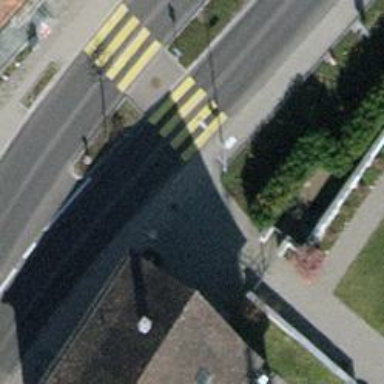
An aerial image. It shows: Footway with zebra crossing.